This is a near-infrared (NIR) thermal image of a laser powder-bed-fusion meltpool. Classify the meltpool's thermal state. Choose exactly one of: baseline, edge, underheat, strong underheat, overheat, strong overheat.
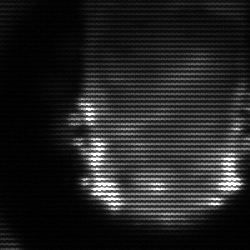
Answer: baseline